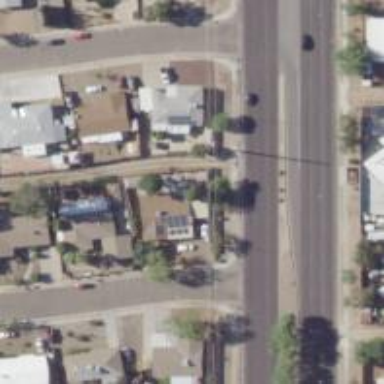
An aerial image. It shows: Power pole.